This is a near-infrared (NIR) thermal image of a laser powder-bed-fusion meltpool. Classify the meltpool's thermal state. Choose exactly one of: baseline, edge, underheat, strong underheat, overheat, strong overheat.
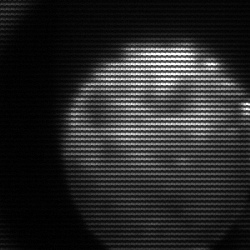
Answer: edge